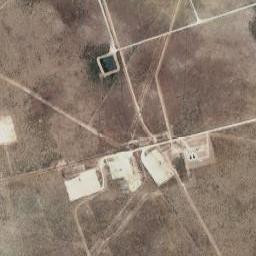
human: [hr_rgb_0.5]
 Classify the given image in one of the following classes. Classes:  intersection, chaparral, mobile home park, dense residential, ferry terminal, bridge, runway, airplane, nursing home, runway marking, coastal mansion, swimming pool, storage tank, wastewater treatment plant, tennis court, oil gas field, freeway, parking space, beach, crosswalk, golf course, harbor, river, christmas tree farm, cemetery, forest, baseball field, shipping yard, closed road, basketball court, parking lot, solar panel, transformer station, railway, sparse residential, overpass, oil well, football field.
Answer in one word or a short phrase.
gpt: oil gas field